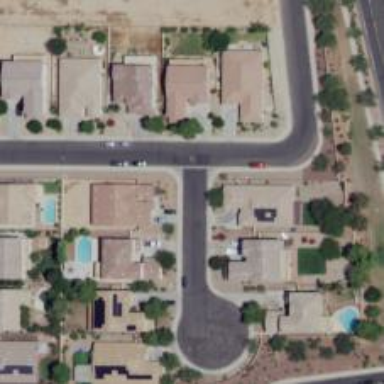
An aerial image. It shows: Residential road.